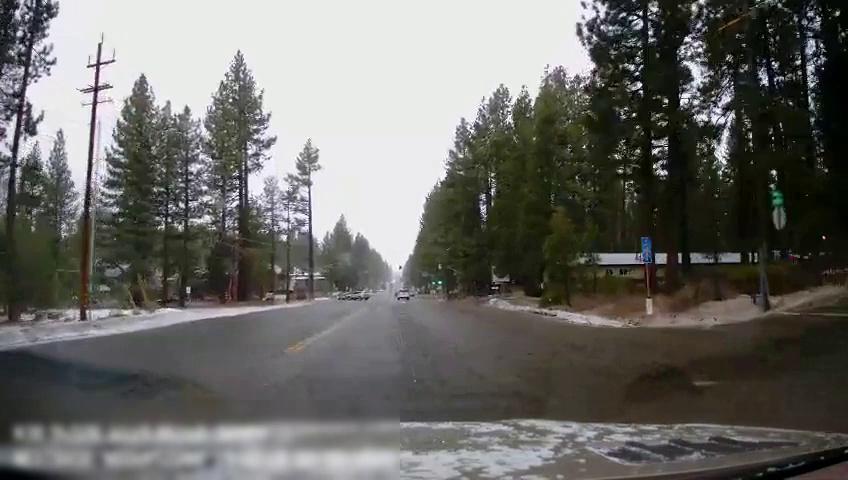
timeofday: Day
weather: Snowy
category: Drivable Space
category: Vehicles | Van
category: Vehicles | SUV
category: Lanes | Current Lane
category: Traffic | Signs
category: Traffic | Signs
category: Traffic | Signs